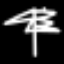
Label: palm tree